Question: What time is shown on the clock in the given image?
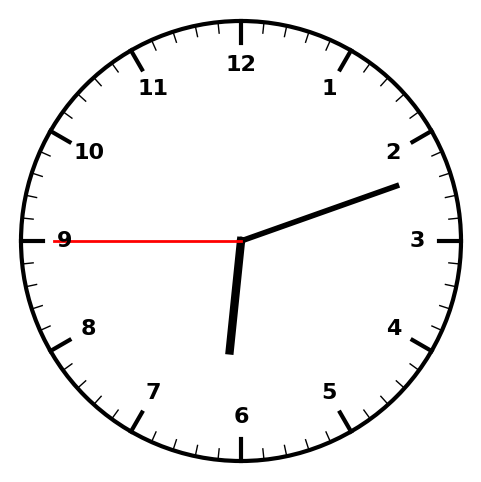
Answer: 06:11:45